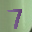
Label: 7